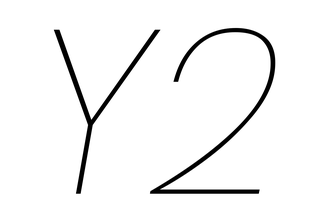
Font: Poppins-ThinItalic